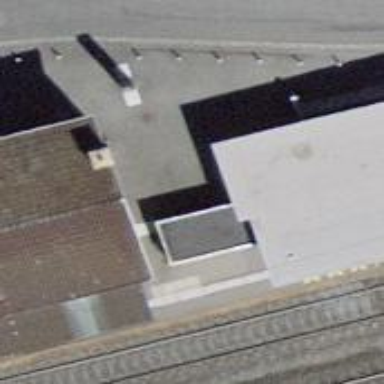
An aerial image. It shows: Station for public transport and railway.